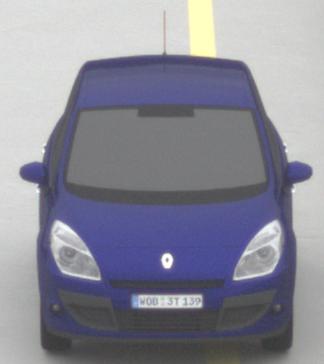
Make: Renault
Model: Scénic 1.6 16V 110
Detailed model: Scénic (III)
Model produced from: 2009/06
Model produced until: 2010/08
Doors: 5
Color: blue
Road condition: dry road
Daytime: midday
Contrast: low contrast